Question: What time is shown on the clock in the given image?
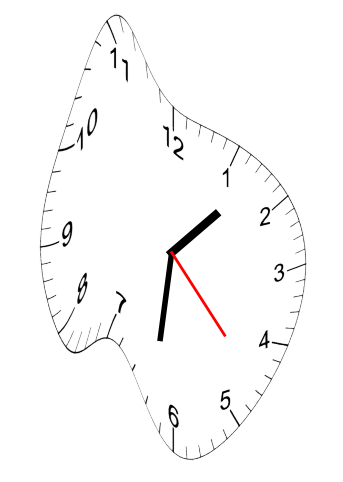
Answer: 01:31:23